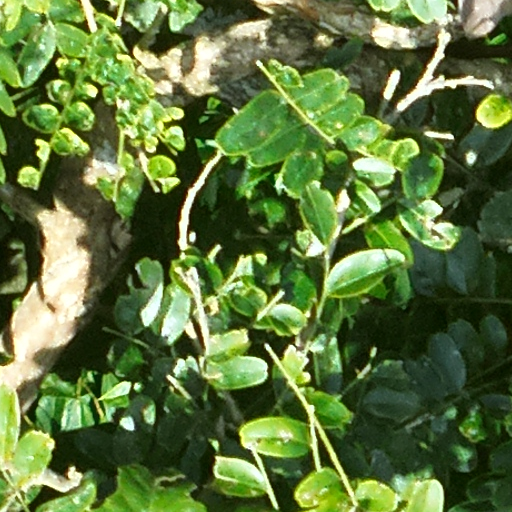
Species: Platypodium elegans
GBIF accepted scientific name: Platypodium elegans
Crown area (m\u00b2): 66.638